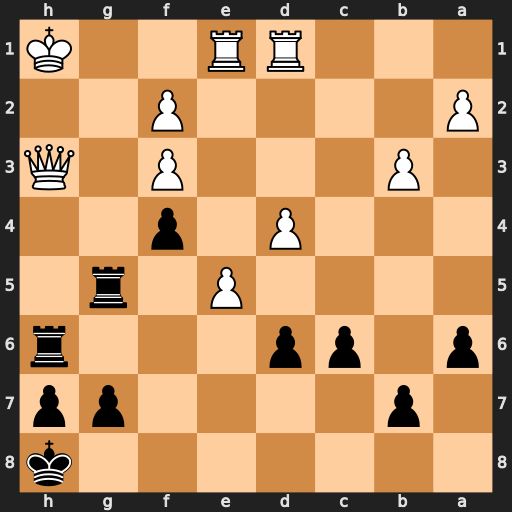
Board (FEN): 7k/1p4pp/p1pp3r/4P1r1/3P1p2/1P3P1Q/P4P2/3RR2K
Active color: b
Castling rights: -
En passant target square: -
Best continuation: Rxh3#